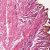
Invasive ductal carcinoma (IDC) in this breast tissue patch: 0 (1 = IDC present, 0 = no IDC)